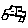
Label: car